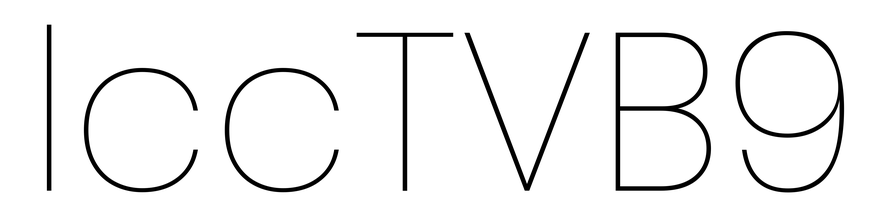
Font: Poppins-Thin